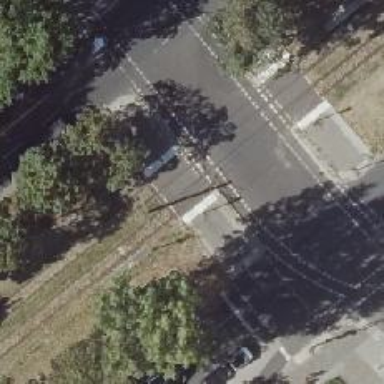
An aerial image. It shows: Tram crossing with traffic signals.